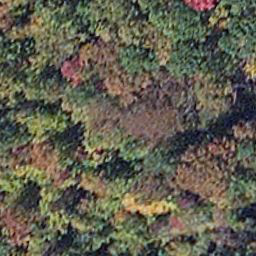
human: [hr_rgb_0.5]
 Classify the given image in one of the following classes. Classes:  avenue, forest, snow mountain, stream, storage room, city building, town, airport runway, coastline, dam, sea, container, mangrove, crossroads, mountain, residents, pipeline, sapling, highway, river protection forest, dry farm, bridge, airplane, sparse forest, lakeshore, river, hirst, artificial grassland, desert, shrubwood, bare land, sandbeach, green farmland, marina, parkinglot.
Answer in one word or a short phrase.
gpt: mangrove